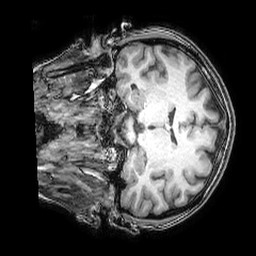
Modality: T1w
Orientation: coronal
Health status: ill
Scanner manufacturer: philips
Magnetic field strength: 3 T
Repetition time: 0.007 s
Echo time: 0.0035 s